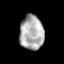
Tissue: lung
Cell type: Endothelial cells
Senescence score: 0.5995
Nuclear area (px): 805
Mean DAPI intensity: 173.153